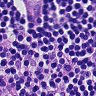
Metastatic tissue present: no